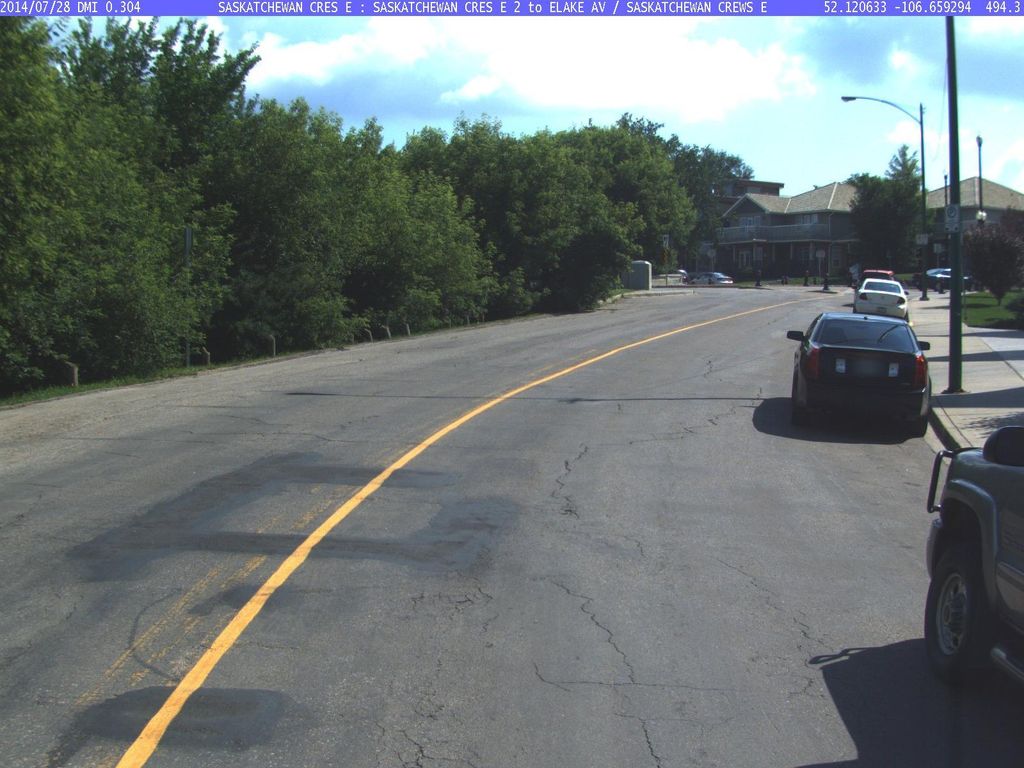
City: saskatoon